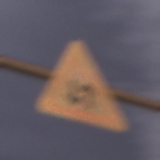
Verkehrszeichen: Gegenverkehr
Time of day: Night
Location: Outdoor (Suburban)
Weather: PartlyCloudy
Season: NotSpecified
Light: Artificial